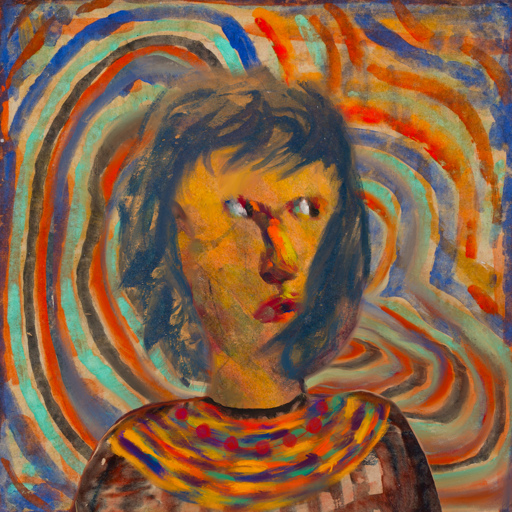
Background: Sisters, Head And Neck Side: Gypsy_Mother, Face Side: An_Impression, Bust: Orphan, Hair Side: In_The_Sun, Head Accessory: Blank, Second Necklace: An_Impression_2, Necklace: Irani_3, Baby: Blank